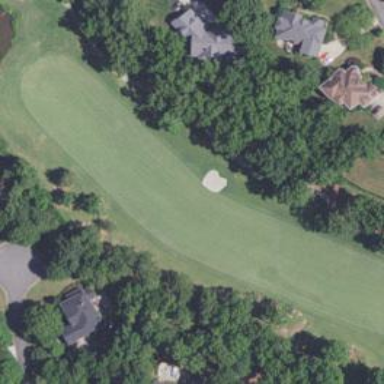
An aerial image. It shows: Golf hole.